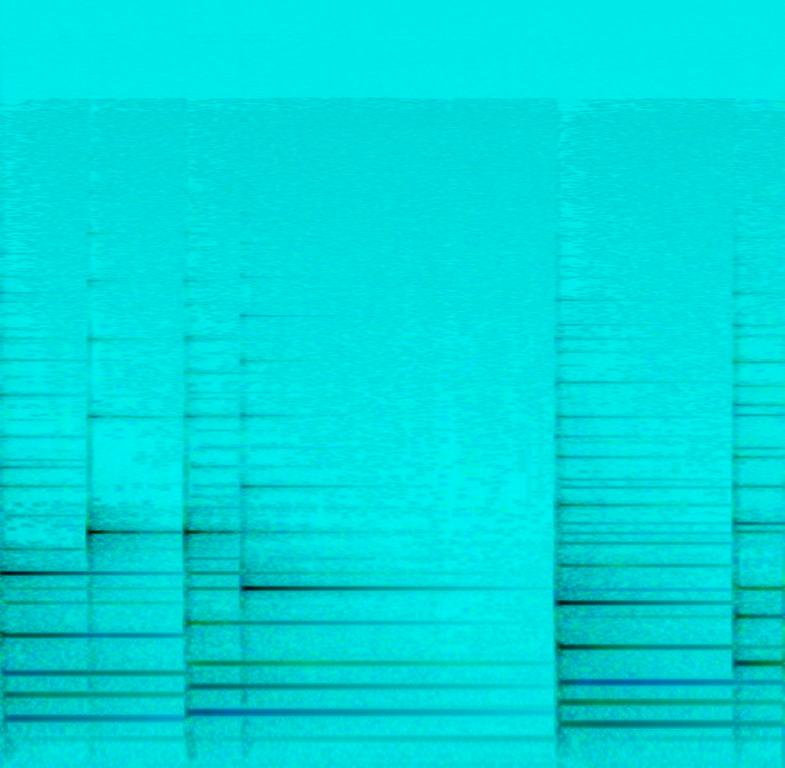
This music is instrumental. The tempo is medium with a beautiful piano harmony. The music starts softly and builds up to a beautiful melody. It is mellow, romantic, warm, cheerful and pleasant. This is a Piano Instrumental.